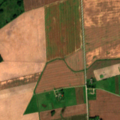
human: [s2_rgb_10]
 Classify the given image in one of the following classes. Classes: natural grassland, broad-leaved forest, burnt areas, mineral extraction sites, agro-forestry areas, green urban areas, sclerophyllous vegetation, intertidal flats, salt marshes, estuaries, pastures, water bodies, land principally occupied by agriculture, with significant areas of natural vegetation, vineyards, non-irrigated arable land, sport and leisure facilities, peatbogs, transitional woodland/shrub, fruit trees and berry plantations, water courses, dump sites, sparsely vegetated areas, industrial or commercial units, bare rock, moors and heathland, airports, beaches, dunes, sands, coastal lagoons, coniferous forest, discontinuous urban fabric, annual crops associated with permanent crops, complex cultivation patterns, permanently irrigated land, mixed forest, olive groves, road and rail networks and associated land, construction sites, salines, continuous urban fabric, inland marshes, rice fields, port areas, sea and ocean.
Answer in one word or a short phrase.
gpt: non-irrigated arable land, complex cultivation patterns, broad-leaved forest